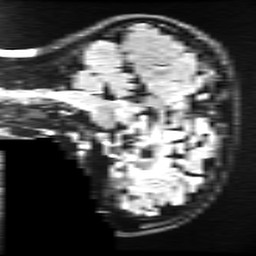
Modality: FLAIR
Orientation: sagittal
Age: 23
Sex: female
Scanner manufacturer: ge
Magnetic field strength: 3 T
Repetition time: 11 s
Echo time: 0.1497 s